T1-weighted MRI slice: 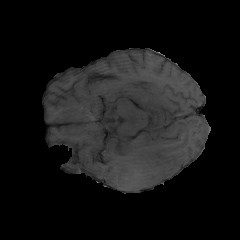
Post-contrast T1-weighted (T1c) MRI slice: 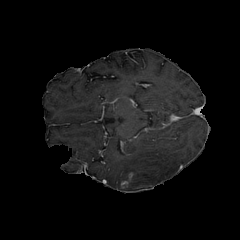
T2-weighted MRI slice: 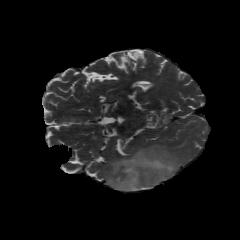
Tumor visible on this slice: yes